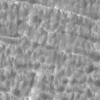
Atmospheric dust classification: not_dusty